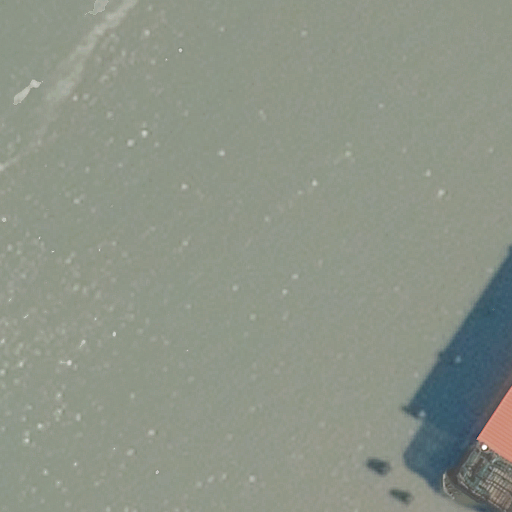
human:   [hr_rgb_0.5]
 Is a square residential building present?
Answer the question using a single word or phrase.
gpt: no

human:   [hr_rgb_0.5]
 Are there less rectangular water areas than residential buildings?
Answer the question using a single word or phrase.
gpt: no

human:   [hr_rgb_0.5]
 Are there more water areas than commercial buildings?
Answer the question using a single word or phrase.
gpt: yes

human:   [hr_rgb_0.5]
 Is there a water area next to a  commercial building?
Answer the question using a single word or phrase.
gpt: no

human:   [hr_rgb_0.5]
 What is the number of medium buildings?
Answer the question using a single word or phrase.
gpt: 0

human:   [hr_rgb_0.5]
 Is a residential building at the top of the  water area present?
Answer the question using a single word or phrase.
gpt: no

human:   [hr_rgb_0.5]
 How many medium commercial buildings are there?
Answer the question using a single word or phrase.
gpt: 0

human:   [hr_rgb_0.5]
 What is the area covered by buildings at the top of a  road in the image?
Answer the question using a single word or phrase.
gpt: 0m2

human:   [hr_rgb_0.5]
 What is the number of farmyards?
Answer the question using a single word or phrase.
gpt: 0

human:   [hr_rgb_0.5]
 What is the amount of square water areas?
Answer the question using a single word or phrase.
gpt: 0

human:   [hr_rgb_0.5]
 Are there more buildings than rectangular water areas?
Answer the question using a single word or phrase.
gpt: no

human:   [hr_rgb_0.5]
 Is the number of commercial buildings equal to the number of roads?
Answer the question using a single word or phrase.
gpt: yes

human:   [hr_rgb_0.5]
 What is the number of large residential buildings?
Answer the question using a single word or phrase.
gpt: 0

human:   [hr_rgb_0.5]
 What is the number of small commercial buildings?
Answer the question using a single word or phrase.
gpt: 0

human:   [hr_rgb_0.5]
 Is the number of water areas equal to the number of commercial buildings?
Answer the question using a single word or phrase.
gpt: no

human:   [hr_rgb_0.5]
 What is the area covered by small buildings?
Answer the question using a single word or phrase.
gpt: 41m2

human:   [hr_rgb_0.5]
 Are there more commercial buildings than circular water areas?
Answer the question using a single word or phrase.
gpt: no

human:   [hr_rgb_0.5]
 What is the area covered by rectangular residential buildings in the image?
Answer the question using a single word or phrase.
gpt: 41m2

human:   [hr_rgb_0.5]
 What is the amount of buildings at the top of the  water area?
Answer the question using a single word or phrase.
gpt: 0

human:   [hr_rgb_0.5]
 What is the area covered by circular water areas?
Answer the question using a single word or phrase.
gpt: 0m2

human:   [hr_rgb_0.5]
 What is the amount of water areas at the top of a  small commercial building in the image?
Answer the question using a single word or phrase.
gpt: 0

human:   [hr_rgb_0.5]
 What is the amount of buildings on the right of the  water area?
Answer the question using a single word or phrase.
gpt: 1

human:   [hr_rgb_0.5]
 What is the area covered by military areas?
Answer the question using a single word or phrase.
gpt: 0m2

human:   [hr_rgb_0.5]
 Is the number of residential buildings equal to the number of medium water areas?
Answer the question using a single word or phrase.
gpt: no

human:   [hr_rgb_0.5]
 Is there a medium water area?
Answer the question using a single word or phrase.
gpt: no

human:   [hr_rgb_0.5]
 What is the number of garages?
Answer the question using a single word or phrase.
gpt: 0

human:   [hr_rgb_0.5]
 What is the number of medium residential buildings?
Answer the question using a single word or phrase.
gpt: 0

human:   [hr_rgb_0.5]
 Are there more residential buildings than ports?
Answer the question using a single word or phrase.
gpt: yes

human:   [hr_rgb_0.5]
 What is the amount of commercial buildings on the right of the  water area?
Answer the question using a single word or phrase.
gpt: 0

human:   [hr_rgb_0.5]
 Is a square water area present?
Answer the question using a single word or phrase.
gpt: no

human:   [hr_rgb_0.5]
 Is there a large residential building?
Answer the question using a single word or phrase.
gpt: no

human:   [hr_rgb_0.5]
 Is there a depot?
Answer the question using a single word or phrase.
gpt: no

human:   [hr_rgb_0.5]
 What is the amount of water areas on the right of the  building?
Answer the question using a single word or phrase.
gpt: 0

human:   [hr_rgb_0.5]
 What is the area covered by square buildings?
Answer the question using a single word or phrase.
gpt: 0m2

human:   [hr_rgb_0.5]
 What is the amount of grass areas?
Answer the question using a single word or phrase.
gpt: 0

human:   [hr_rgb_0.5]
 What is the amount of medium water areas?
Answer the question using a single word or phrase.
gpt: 0